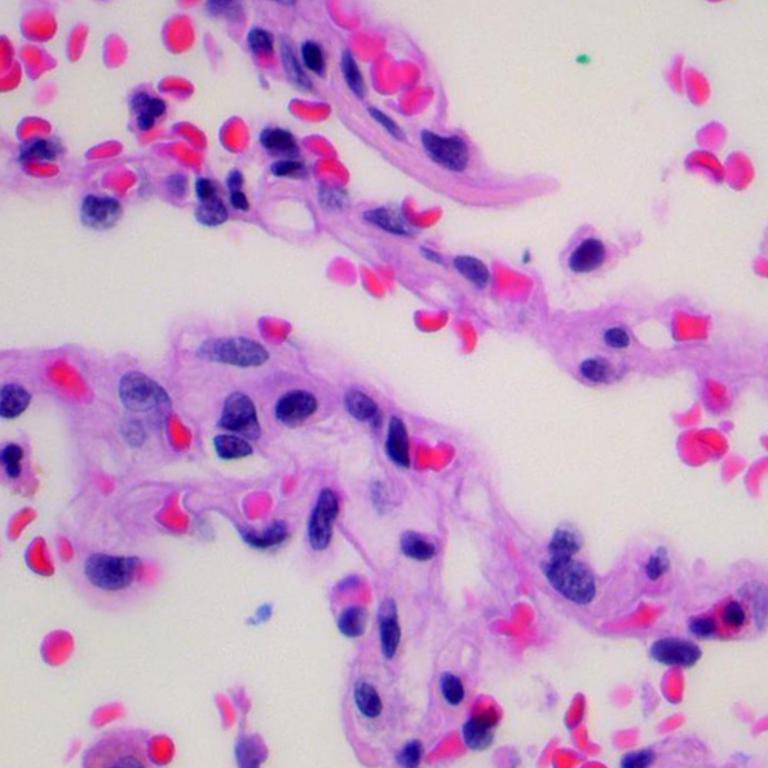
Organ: lung
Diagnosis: benign